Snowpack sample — Loveland Pass, Silver Plume, Colorado, USA (1/12/25, 11:40 AM MST)
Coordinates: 39.66, -105.88
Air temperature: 7 °F
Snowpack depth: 140 cm
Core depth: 10 cm
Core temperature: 41 °F
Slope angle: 11°, slope face: 30°
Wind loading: high
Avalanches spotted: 2
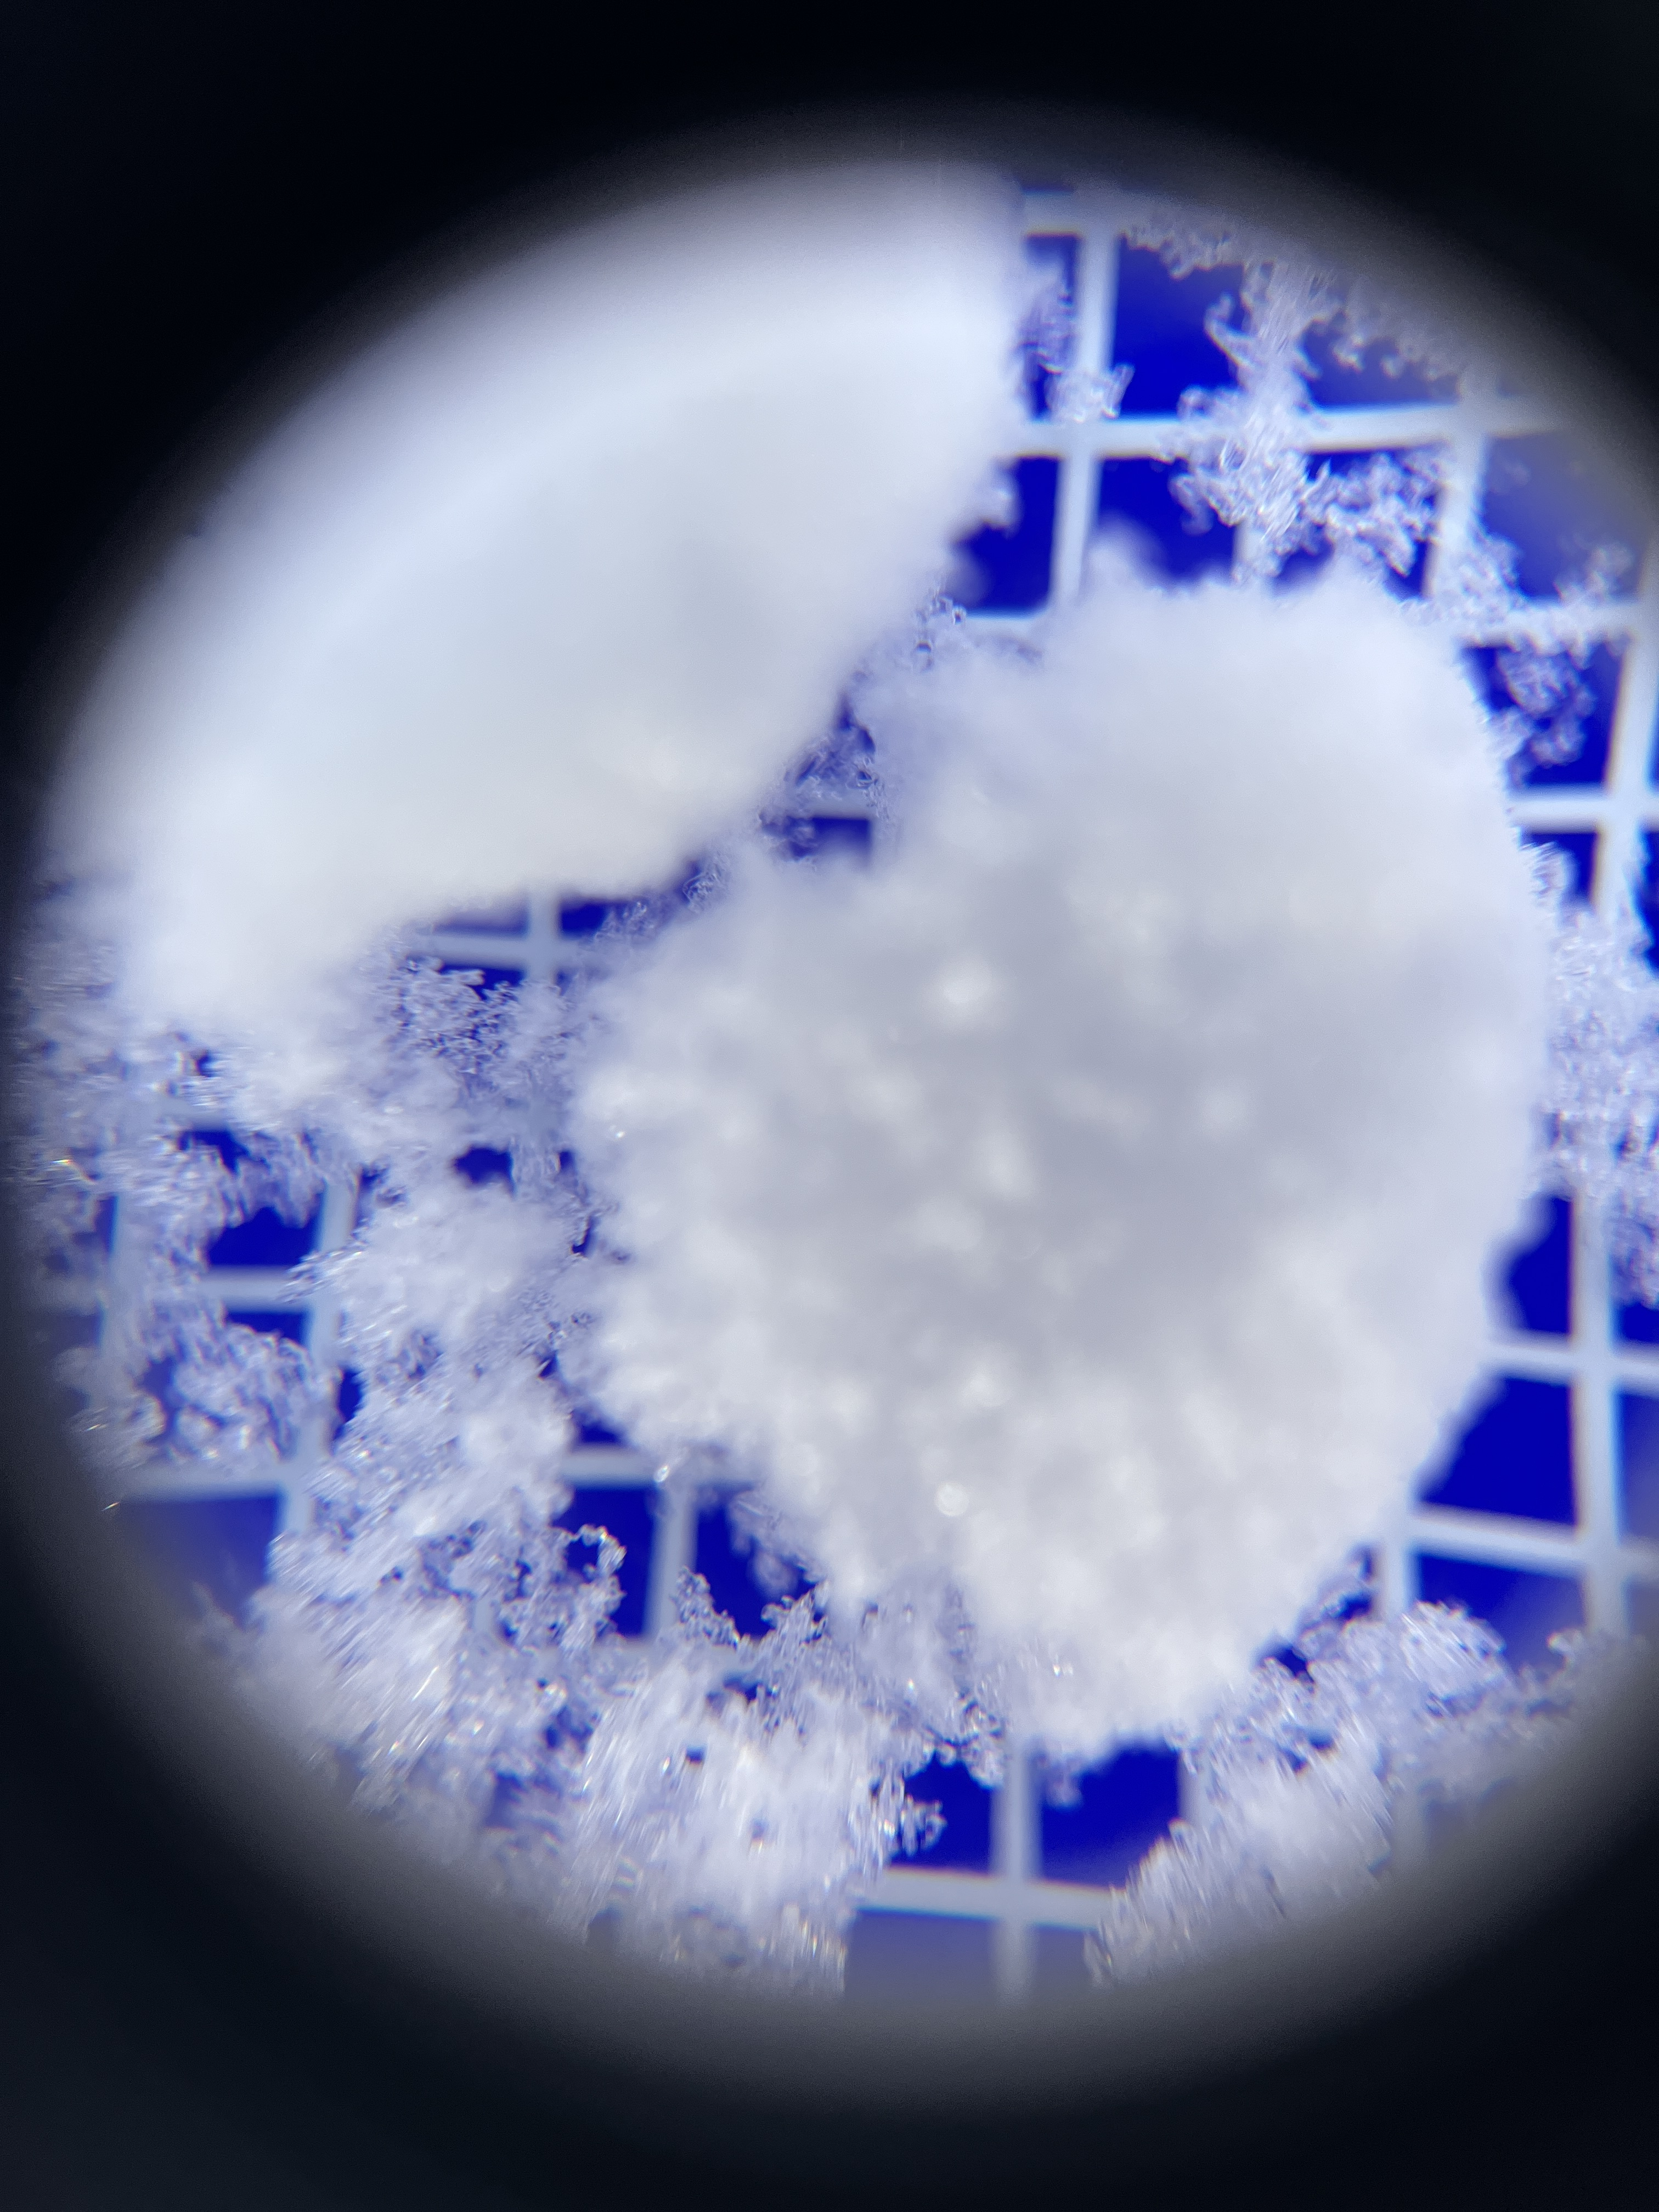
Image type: magnified_profile
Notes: Pilot using slightly modified coring method that took too large segment for snow profile picturing, advised not to use in higher level models. Two avalanche on south face nearby, partially cloudy with light snow in the last 24 hours. Lots of wind loading on eastern features.